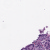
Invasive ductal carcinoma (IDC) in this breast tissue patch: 0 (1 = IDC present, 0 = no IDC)